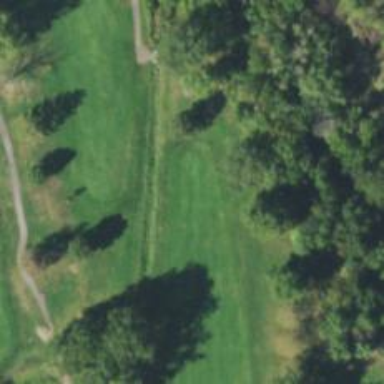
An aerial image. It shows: Golf hole.